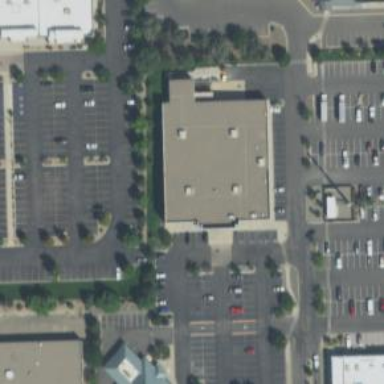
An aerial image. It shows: Building.